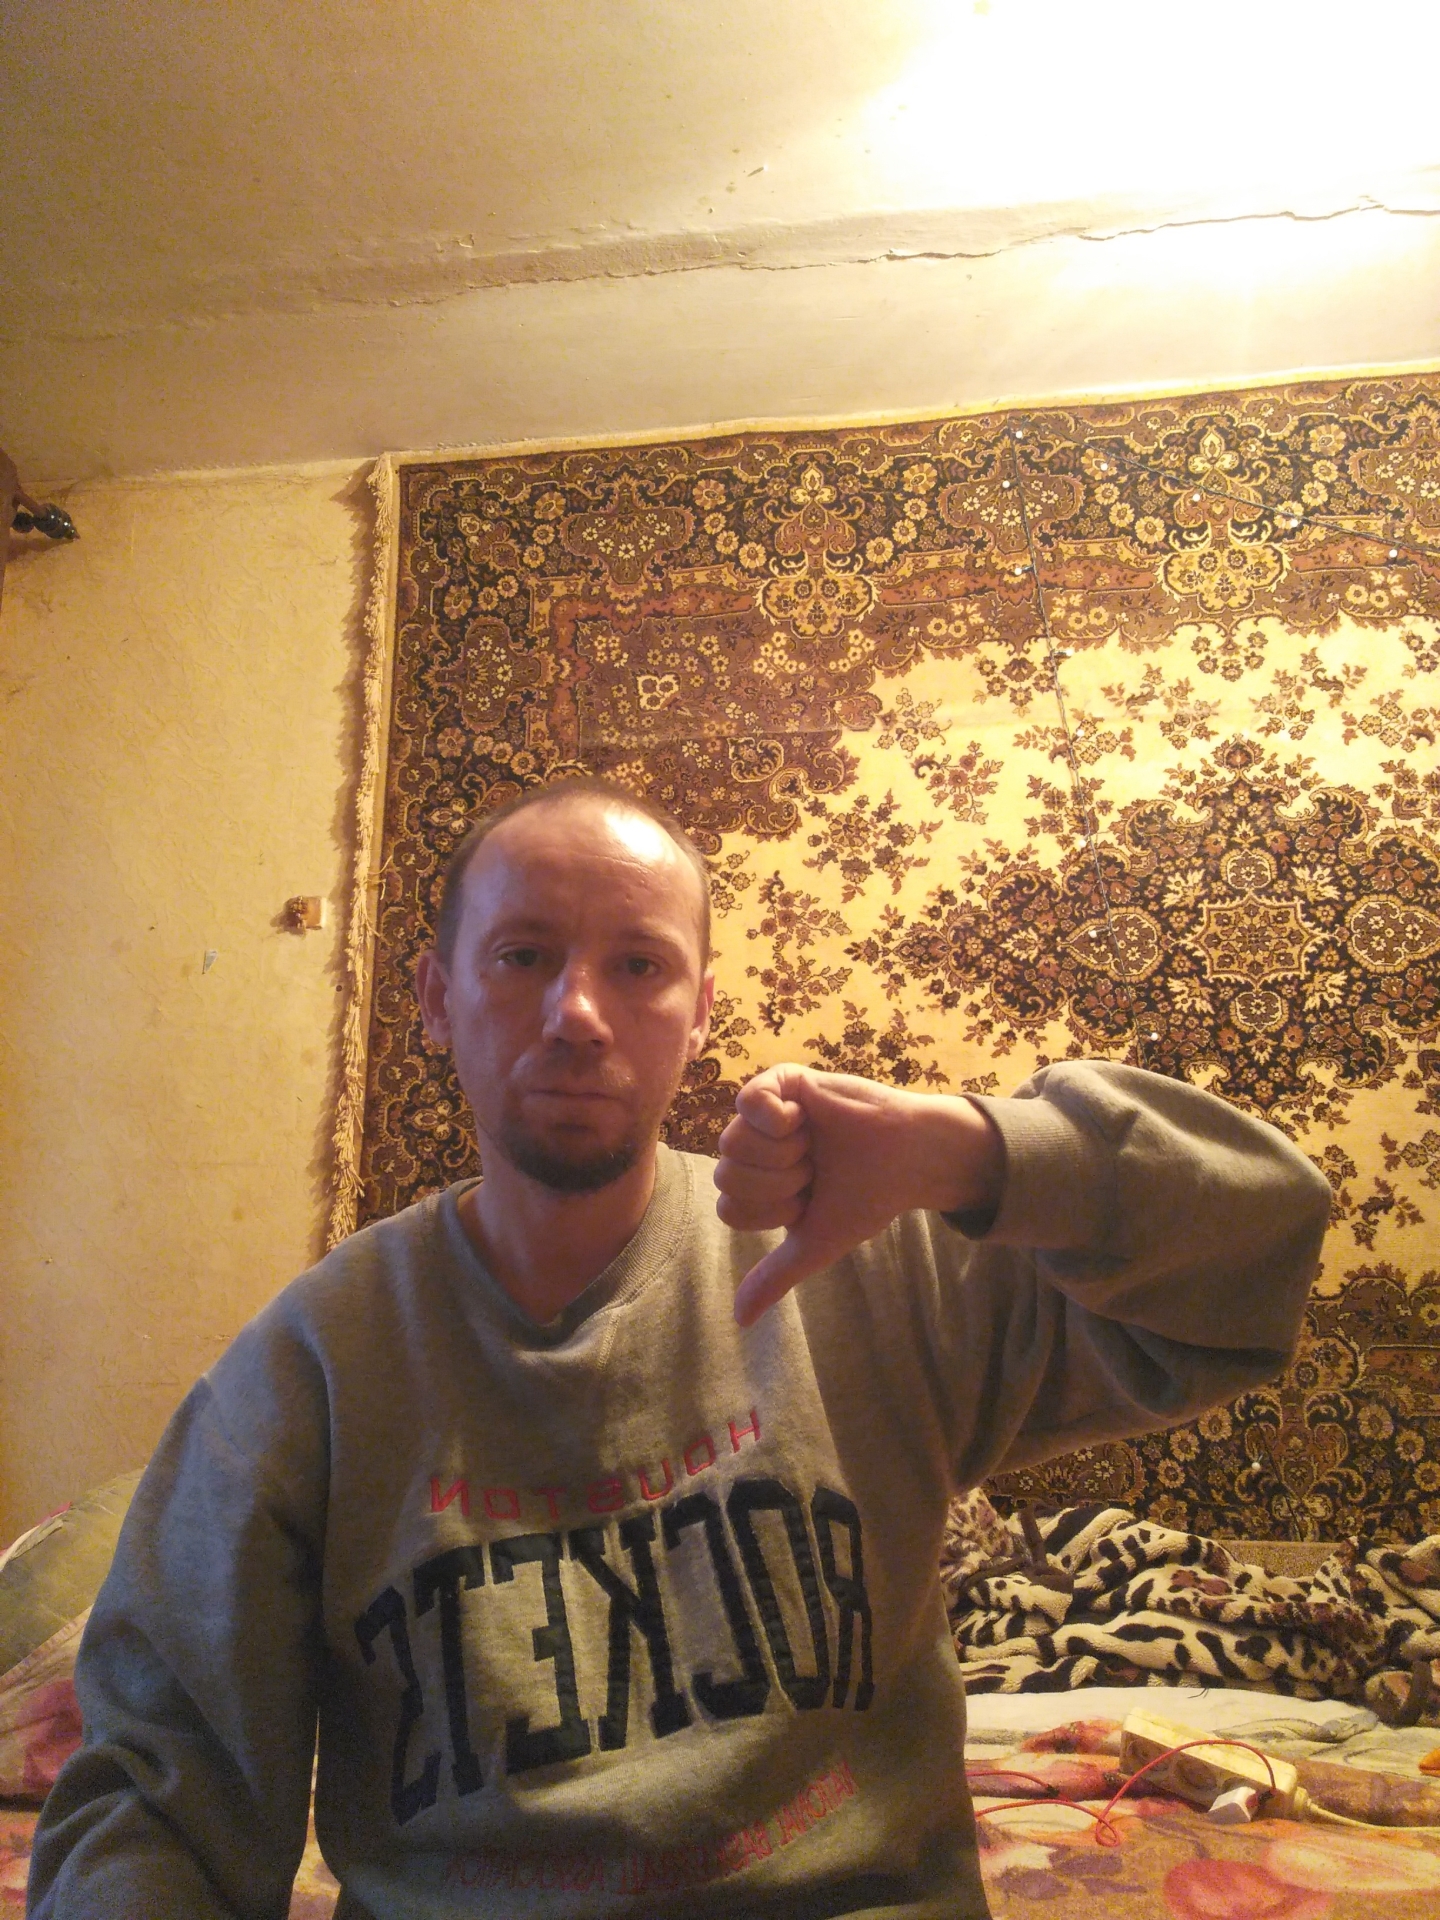
Label: noise